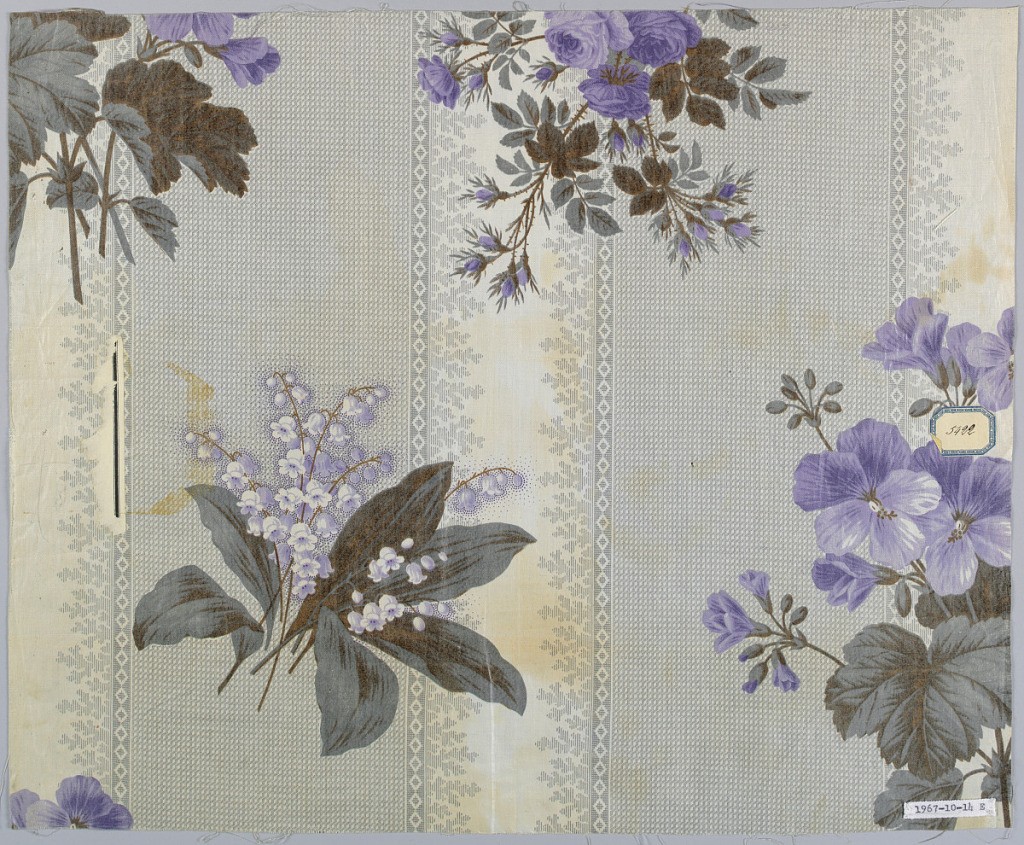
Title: Textile
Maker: Schwartz-Huguenin
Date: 1851–63
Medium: cotton Technique: printed by engraved roller and possibly block printed on plain weave; highly glazed
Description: Group having same ground, roller-printed, of a broad grey stripe formed of minute white dots alternating with white stripe edged with fancy foliage pattern. Different floral patterns printed over this ground, probably by block. A) Large Iris pattern, purple and green.B) Garden flowers. C) Sprays of blue flowers with grey-green foliage D) Small flower sprays, brown and green. E) Lillies of the Valley , pansies and roses in violet. F) Bright pink, all-over floral sprays. G) Same flower sprays as F in reds and browns. All highly glazed.